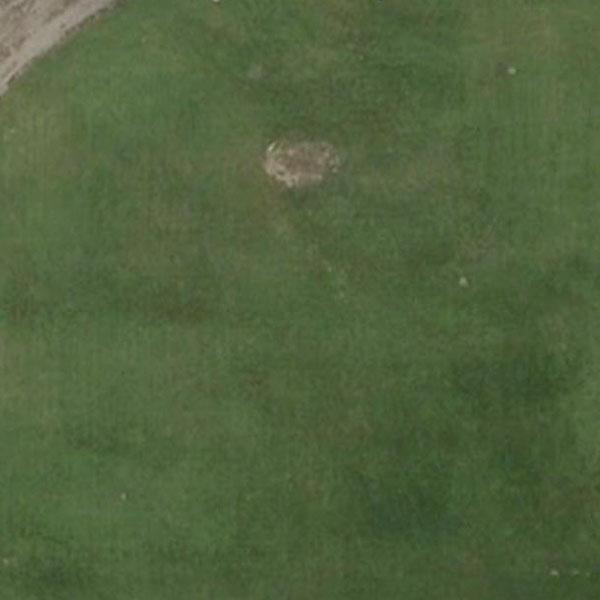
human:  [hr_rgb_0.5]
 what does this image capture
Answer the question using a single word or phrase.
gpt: meadow